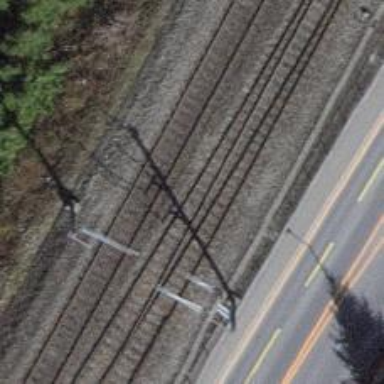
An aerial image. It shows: Single-track electrified railway siding with contact line for service.